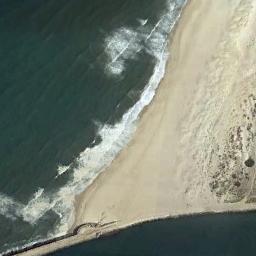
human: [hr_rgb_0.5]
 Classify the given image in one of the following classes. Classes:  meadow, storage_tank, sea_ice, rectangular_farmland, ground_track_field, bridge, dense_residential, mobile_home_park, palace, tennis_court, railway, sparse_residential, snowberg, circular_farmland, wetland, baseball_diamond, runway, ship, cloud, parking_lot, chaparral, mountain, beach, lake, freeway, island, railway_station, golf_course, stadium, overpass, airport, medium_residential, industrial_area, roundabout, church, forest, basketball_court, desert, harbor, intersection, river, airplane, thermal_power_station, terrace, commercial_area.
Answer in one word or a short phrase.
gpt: beach